Question: I need to change the boot timeout for choosing OS via C#.
I mean to the timeout that is usually changed via msconfig:

Any help?
Thanks!
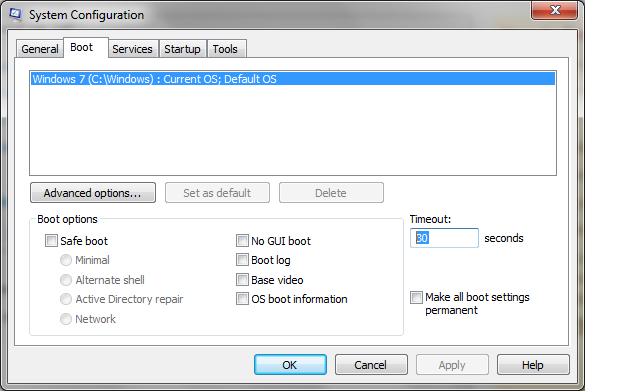
Answer: <URL>, specifically the /timeout switch